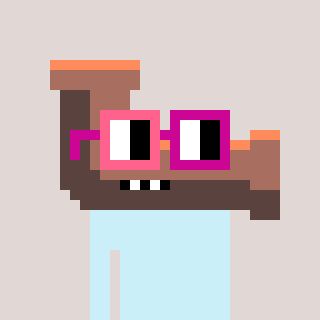
a pixel art character with square pink and red glasses, a pipe-shaped head and a yellow-colored body on a warm background